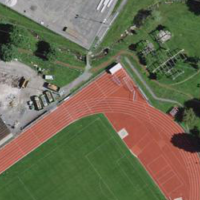
EUNIS habitat code: 53
Species observed at this site:
Juglans regia